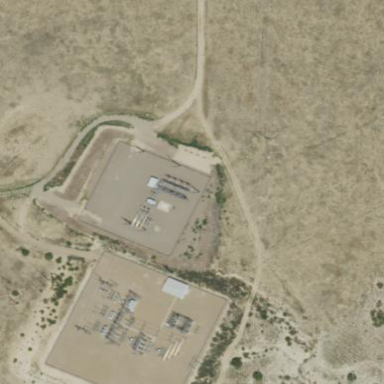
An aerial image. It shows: Substation surrounded by fence.